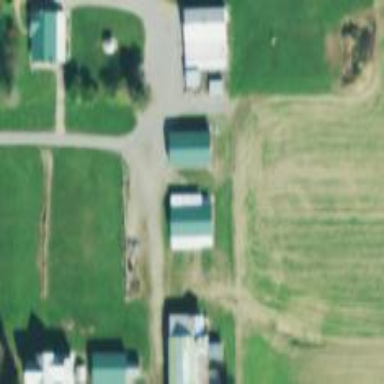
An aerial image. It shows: Farmyard area.